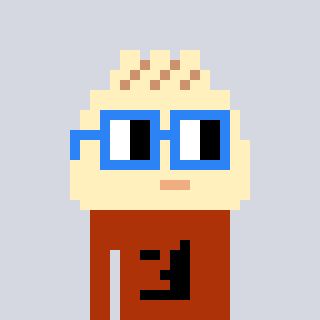
a pixel art character with square blue glasses, a porkbao-shaped head and a hotbrown-colored body on a cool background